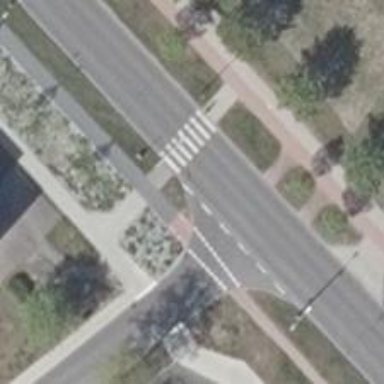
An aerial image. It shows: Pedestrian crossing with zebra markings on the footway.